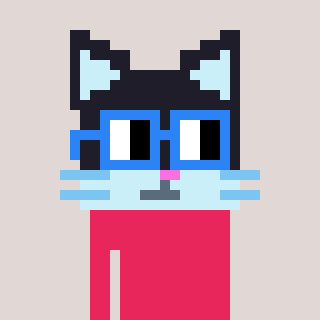
a pixel art character with square blue glasses, a cat-shaped head and a redpinkish-colored body on a warm background